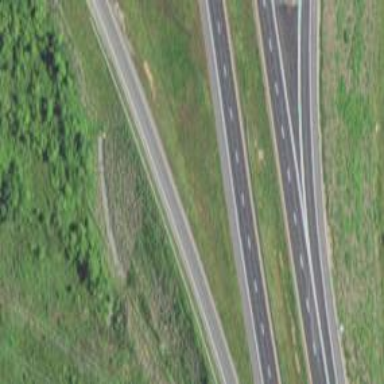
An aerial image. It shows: Asphalt motorway link.